Interaction volume radius: 5 \u00c5
Interaction volume height: 10 \u00c5
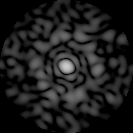
Disorder parameter: 0.8274